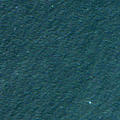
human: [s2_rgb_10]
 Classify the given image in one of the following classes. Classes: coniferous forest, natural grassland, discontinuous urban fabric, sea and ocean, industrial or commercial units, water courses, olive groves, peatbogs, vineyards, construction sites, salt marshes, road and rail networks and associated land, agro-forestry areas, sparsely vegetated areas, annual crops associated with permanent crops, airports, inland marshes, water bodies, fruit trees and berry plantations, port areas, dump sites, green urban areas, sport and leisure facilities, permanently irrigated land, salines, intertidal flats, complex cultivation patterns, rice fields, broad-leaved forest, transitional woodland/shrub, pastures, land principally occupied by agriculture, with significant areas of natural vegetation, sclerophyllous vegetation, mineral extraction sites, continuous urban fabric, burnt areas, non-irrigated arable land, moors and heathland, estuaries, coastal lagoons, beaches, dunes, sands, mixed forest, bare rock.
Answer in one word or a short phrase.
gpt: sea and ocean